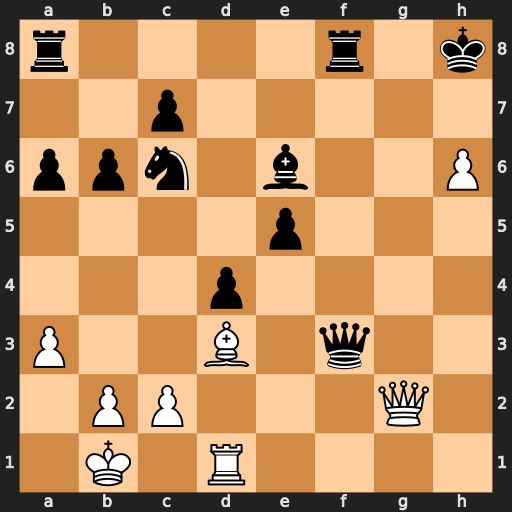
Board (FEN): r4r1k/2p5/ppn1b2P/4p3/3p4/P2B1q2/1PP3Q1/1K1R4
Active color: w
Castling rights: -
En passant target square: -
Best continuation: Qg7#